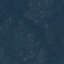
Land use / land cover class: Forest